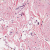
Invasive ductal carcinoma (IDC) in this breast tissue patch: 0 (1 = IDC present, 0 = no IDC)